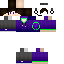
A male human skin with dark skin, wearing brown long hair dressed in a purple hoodie and black pants, featuring a closed mouth.